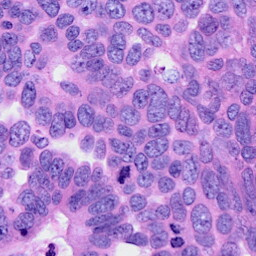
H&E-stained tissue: Ovarian